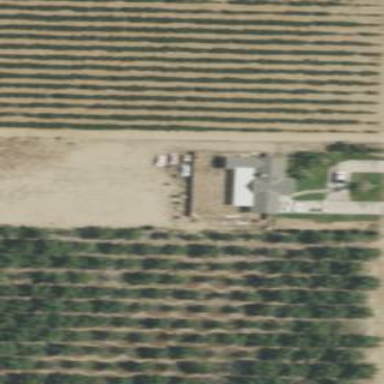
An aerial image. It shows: Orchard.